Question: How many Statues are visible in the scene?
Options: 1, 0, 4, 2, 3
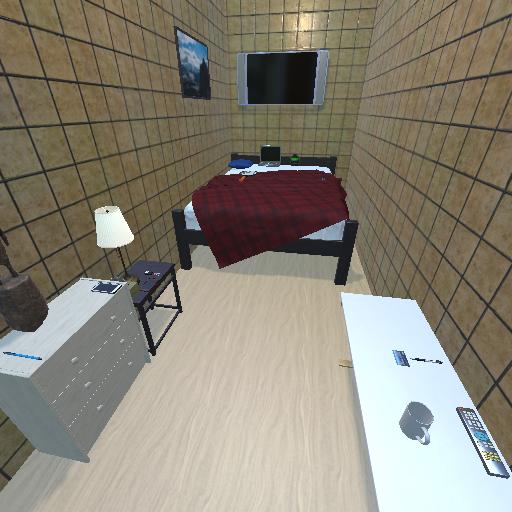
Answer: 1